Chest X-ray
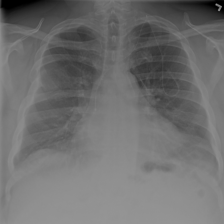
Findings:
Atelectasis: negative
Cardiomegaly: negative
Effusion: negative
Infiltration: positive
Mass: negative
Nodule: negative
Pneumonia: negative
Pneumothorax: negative
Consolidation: negative
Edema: negative
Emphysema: negative
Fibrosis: negative
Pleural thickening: negative
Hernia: negative